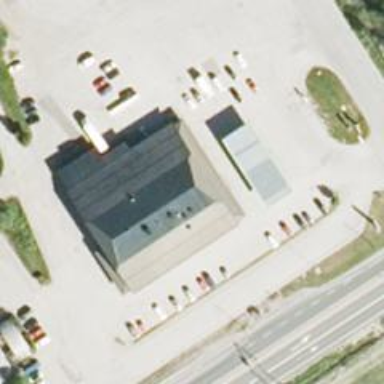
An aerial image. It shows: Post office.